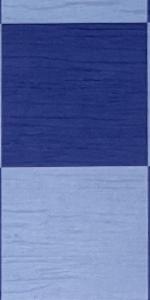
Label: Empty